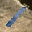
Label: 1